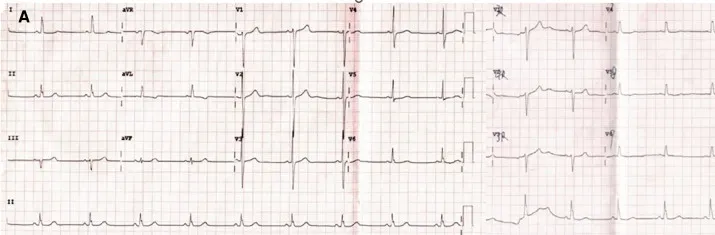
Emergency electrocardiogram (ECG) was performed at rest showed normal sinus rhythm with no significant ST-T changes in all leads.
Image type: electrography (ekg)